Question: I'm currently following Mr. Crayfish'es tutorials on how to make a Minecraft mod for Minecraft 1.8 with Forge. I've followed what he is doing, but Forge is:
'''
Unable to load definition cc:range_block#normal
'''
---
looks like this:
'''
[18:05:29] [Client thread/WARN]: Unable to load definition cc:range_block#normal
java.lang.RuntimeException: Encountered an exception when loading model definition of 'cc:range_block#normal' from: 'cc:blockstates/range_block.json' in resourcepack: 'FMLFileResourcePack:Cooking Craft'
at net.minecraft.client.resources.model.ModelBakery.getModelBlockDefinition(ModelBakery.java:167) ~[ModelBakery.class:?]
at net.minecraft.client.resources.model.ModelBakery.loadVariants(ModelBakery.java:118) [ModelBakery.class:?]
at net.minecraftforge.client.model.ModelLoader.loadBlocks(ModelLoader.java:96) [ModelLoader.class:?]
at net.minecraftforge.client.model.ModelLoader.setupModelRegistry(ModelLoader.java:69) [ModelLoader.class:?]
at net.minecraft.client.resources.model.ModelManager.onResourceManagerReload(ModelManager.java:29) [ModelManager.class:?]
at net.minecraft.client.resources.SimpleReloadableResourceManager.registerReloadListener(SimpleReloadableResourceManager.java:124) [SimpleReloadableResourceManager.class:?]
at net.minecraft.client.Minecraft.startGame(Minecraft.java:470) [Minecraft.class:?]
at net.minecraft.client.Minecraft.run(Minecraft.java:325) [Minecraft.class:?]
at net.minecraft.client.main.Main.main(Main.java:117) [Main.class:?]
at sun.reflect.NativeMethodAccessorImpl.invoke0(Native Method) ~[?:1.8.0_31]
at sun.reflect.NativeMethodAccessorImpl.invoke(Unknown Source) ~[?:1.8.0_31]
at sun.reflect.DelegatingMethodAccessorImpl.invoke(Unknown Source) ~[?:1.8.0_31]
at java.lang.reflect.Method.invoke(Unknown Source) ~[?:1.8.0_31]
at net.minecraft.launchwrapper.Launch.launch(Launch.java:135) [launchwrapper-1.11.jar:?]
at net.minecraft.launchwrapper.Launch.main(Launch.java:28) [launchwrapper-1.11.jar:?]
at net.minecraftforge.gradle.GradleStartCommon.launch(GradleStartCommon.java:78) [start/:?]
at GradleStart.main(GradleStart.java:45) [start/:?]
Caused by: com.google.gson.JsonSyntaxException: com.google.gson.stream.MalformedJsonException: Expected name at line 4 column 6
at com.google.gson.internal.Streams.parse(Streams.java:56) ~[Streams.class:?]
at com.google.gson.TreeTypeAdapter.read(TreeTypeAdapter.java:54) ~[TreeTypeAdapter.class:?]
at com.google.gson.Gson.fromJson(Gson.java:803) ~[Gson.class:?]
at com.google.gson.Gson.fromJson(Gson.java:741) ~[Gson.class:?]
at net.minecraft.client.renderer.block.model.ModelBlockDefinition.parseFromReader(ModelBlockDefinition.java:35) ~[ModelBlockDefinition.class:?]
at net.minecraft.client.resources.model.ModelBakery.getModelBlockDefinition(ModelBakery.java:162) ~[ModelBakery.class:?]
... 16 more
Caused by: com.google.gson.stream.MalformedJsonException: Expected name at line 4 column 6
at com.google.gson.stream.JsonReader.syntaxError(JsonReader.java:1505) ~[JsonReader.class:?]
at com.google.gson.stream.JsonReader.doPeek(JsonReader.java:494) ~[JsonReader.class:?]
at com.google.gson.stream.JsonReader.hasNext(JsonReader.java:403) ~[JsonReader.class:?]
at com.google.gson.internal.bind.TypeAdapters$25.read(TypeAdapters.java:666) ~[TypeAdapters$25.class:?]
at com.google.gson.internal.bind.TypeAdapters$25.read(TypeAdapters.java:667) ~[TypeAdapters$25.class:?]
at com.google.gson.internal.bind.TypeAdapters$25.read(TypeAdapters.java:642) ~[TypeAdapters$25.class:?]
at com.google.gson.internal.Streams.parse(Streams.java:44) ~[Streams.class:?]
at com.google.gson.TreeTypeAdapter.read(TreeTypeAdapter.java:54) ~[TreeTypeAdapter.class:?]
at com.google.gson.Gson.fromJson(Gson.java:803) ~[Gson.class:?]
at com.google.gson.Gson.fromJson(Gson.java:741) ~[Gson.class:?]
at net.minecraft.client.renderer.block.model.ModelBlockDefinition.parseFromReader(ModelBlockDefinition.java:35) ~[ModelBlockDefinition.class:?]
at net.minecraft.client.resources.model.ModelBakery.getModelBlockDefinition(ModelBakery.java:162) ~[ModelBakery.class:?]
... 16 more
'''
---
'GameRegistry' with 'GameRegistry.registerBlock(Block, String)', and registered the block renderer with this code:
'''
// Get the block item
Item blockItem = Item.getItemFromBlock(block);
// Register the block
Minecraft.getMinecraft().getRenderItem().getItemModelMesher().register(blockItem, 0, new ModelResourceLocation(ModData.MOD_ID + ":" + blockItem.getUnlocalizedName().substring(5), "inventory"));
'''
The 'ModData.MOD_ID' variable is a 'String' whose value is equal to '"cc"'.
---
looks like this:

---
The , and files contains this code:
:
'''
{
"variants": {
"normal": { "model": "cc:range_block" },
}
}
'''
:
'''
{
"parent": "block/orientable",
"textures": {
"top": "cc:blocks/range_block_top",
"front": "cc:blocks/range_block_front_off",
"side": "cc:blocks/range_block_side"
}
}
'''
:
'''
{
"parent": "cc:block/range_block",
"display": {
"thirdperson": {
"rotation": [ 10, -45, 170 ],
"translation": [ 0, 1.5, -2.75 ],
"scale": [ 0.375, 0.375, 0.375 ]
}
}
}
'''
---
, but when I place it, I see the cyan-black texture for blocks which is missing textures.
I'm relatively new to Forge (1.8), so I haven't really understood everything yet, but I'm on my way!
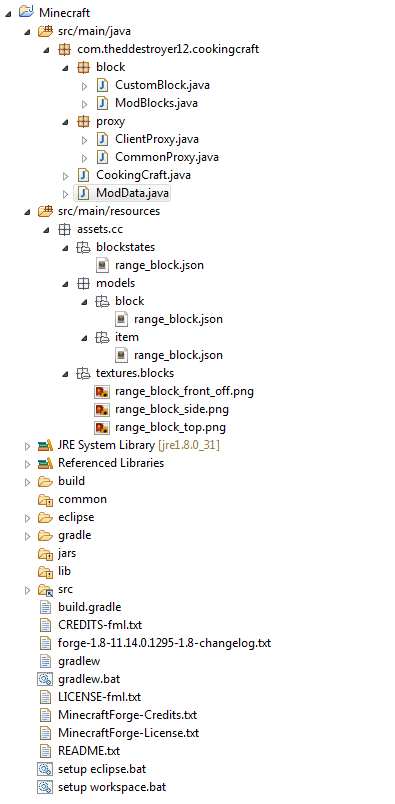
Answer: Well... The solution to this problem was simple, but hard to find. I had to change the first line in the file:
'''
"parent": "block/orientable"
'''
to:
'''
"parent": "minecraft:block/orientable"
'''
In other words, tell Forge that the 'block/orientable' file is in the minecraft directory.